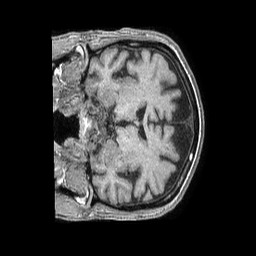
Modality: T1w
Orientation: coronal
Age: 69
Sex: male
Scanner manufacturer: philips
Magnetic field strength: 1.5 T
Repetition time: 0.007801 s
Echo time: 0.003566 s